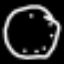
Label: clock